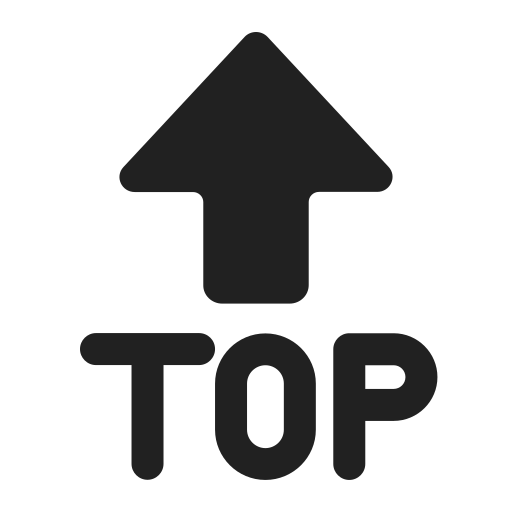
top arrow high contrast